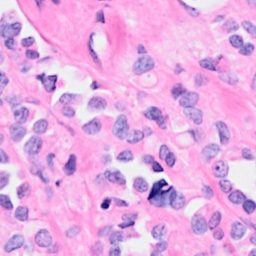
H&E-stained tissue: Breast